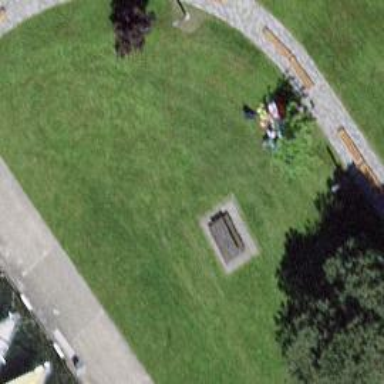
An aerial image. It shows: Picnic table located in leisure land area.